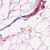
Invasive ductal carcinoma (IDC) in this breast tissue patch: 0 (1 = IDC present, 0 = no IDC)